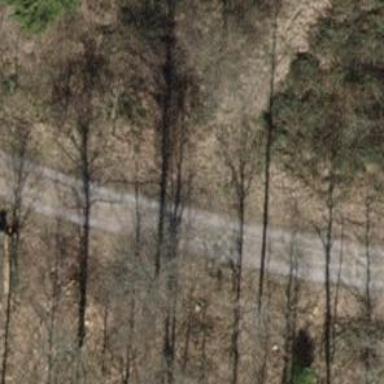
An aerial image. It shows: Gravel track with grade 2 tracktype.